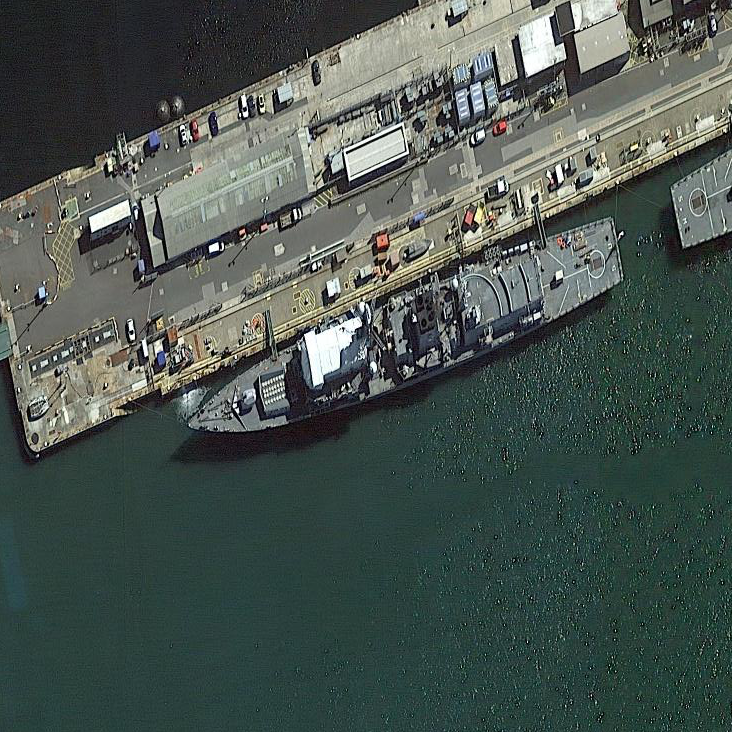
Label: Type_45_destroyer